Interaction volume radius: 5 \u00c5
Interaction volume height: 25 \u00c5
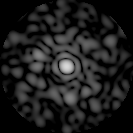
Disorder parameter: 0.8129